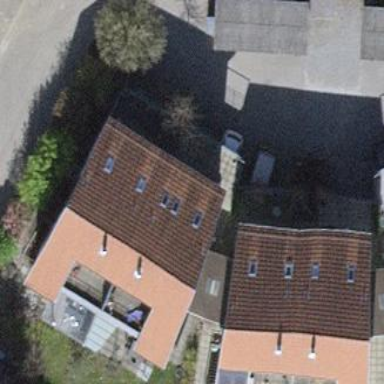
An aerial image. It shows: Semidetached house with gabled roof made of roof tiles. The roof is oriented across the building.